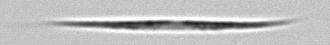
Label: Calciosolenia_brasiliensis